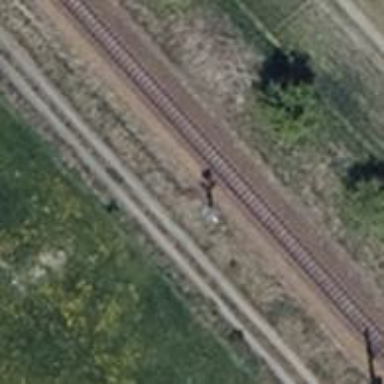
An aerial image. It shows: Railway signal.